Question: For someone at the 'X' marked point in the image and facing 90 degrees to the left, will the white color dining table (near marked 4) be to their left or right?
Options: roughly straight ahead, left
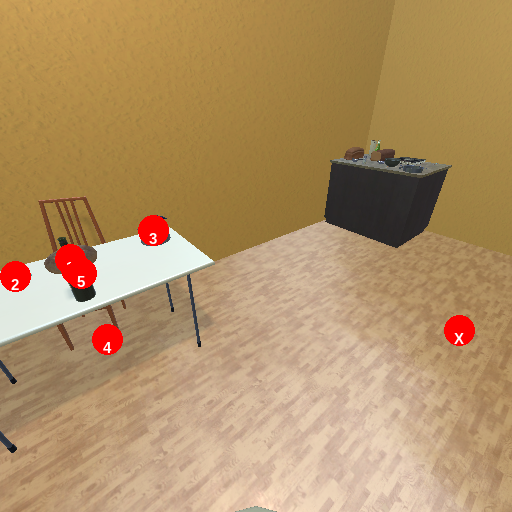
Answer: roughly straight ahead